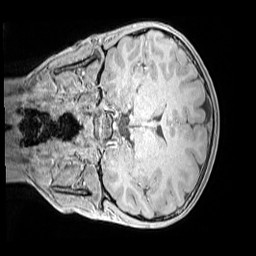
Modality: MP2RAGE
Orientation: coronal
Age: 11
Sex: male
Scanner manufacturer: siemens
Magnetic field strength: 3 T
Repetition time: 4 s
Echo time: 0.00299 s